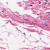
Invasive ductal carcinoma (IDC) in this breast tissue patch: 0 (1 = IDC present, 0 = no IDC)